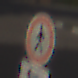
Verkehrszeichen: VerbotFussgaenger
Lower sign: RichtungsangabeDurchPfeile2
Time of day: MorningAfternoon
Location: Outdoor (Urban)
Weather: Clear
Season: NotSpecified
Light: Natural